You are looking at the short-time Fourier spectrogram of a bearing's acceleration signal. What is the most likely bearing condition (normal, inner_race, outer_race, ball)?
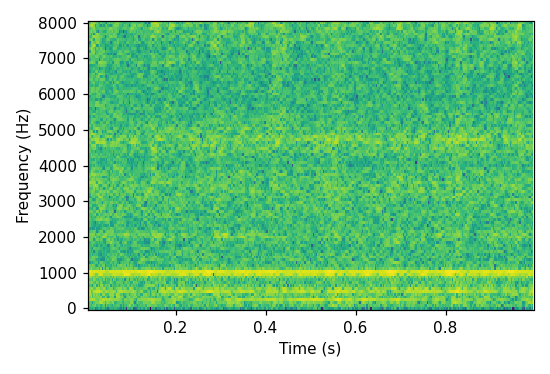
Answer: normal